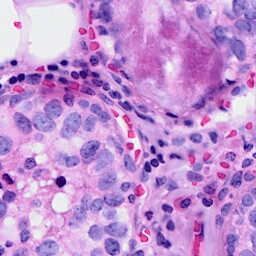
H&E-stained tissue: Breast